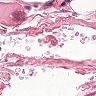
Metastatic tissue present: no